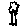
Label: tree